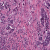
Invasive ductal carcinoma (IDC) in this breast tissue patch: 1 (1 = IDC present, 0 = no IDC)